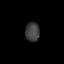
Tissue: lung
Cell type: Epithelial cells
Senescence score: 0.2288
Nuclear area (px): 267
Mean DAPI intensity: 62.794